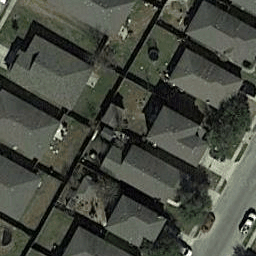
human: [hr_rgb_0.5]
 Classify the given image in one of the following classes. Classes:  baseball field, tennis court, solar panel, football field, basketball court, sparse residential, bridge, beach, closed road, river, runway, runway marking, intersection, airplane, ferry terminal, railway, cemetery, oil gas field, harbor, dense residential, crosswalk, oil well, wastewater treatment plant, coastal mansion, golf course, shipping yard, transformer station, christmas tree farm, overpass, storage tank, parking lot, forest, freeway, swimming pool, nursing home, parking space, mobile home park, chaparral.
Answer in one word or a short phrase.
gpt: dense residential